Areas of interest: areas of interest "Industrial"
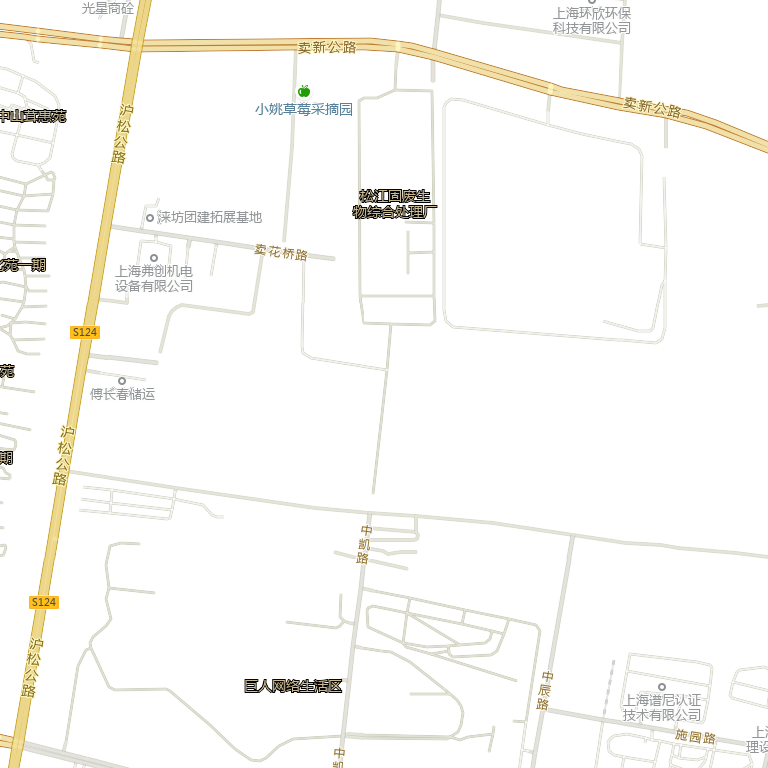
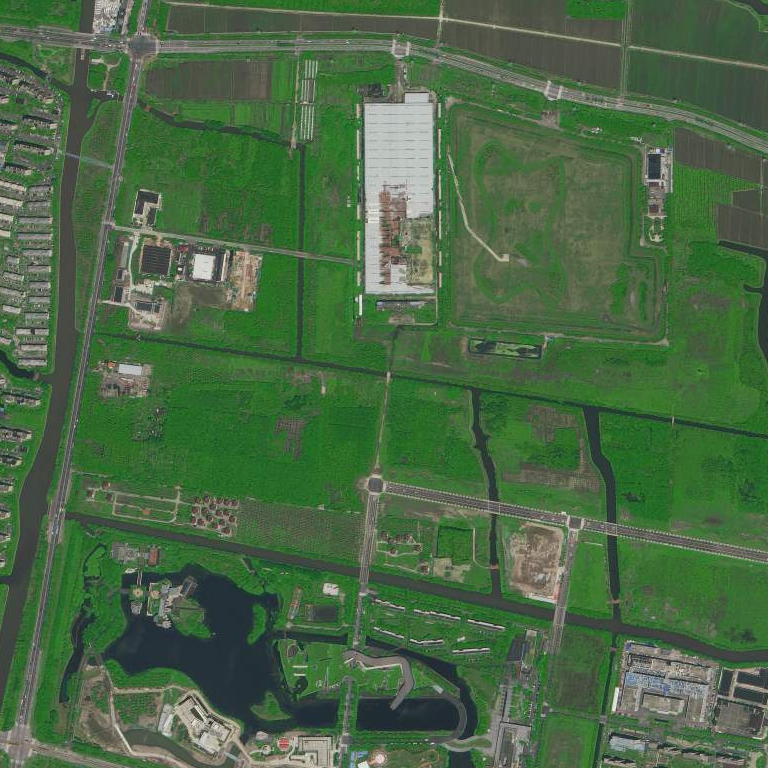